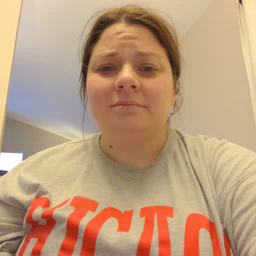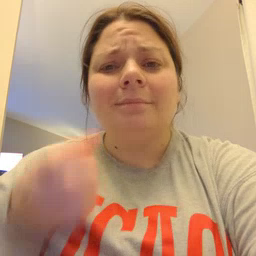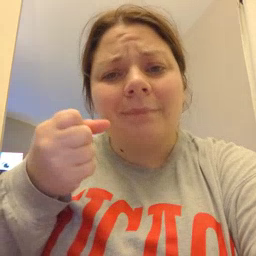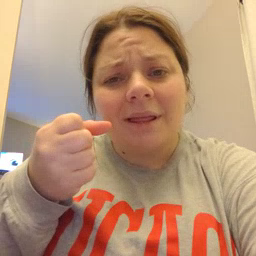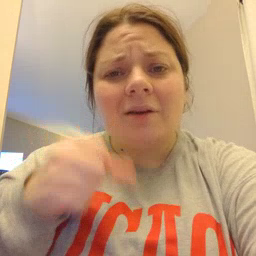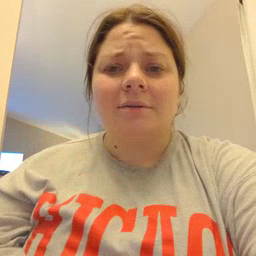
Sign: milk